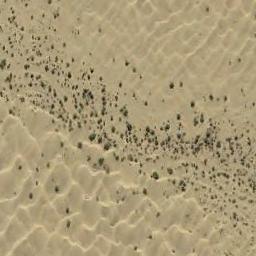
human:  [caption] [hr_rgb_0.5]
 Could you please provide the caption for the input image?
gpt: In this jungle, Only the little vegetation can be seen .

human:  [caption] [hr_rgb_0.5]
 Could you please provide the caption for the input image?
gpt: The chaparral is on the yellow desert .

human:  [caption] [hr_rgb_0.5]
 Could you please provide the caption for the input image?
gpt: Some small chaparrals grow in the desert and some small sand dunes beside .

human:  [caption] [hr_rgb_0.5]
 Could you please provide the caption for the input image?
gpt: Chaparral is densely distributed in the sand from the middle to sparsely around .

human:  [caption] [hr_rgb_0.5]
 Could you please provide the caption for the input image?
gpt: The middle of the chaparral is dense .